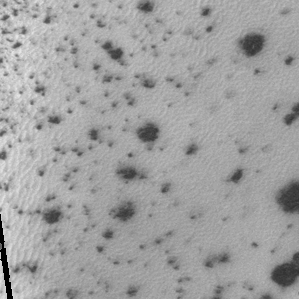
Label: frost